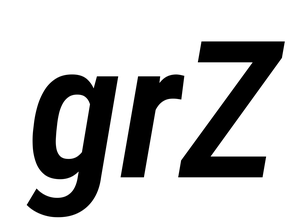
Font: Roboto-Italic_Condensed_SemiBold_Italic